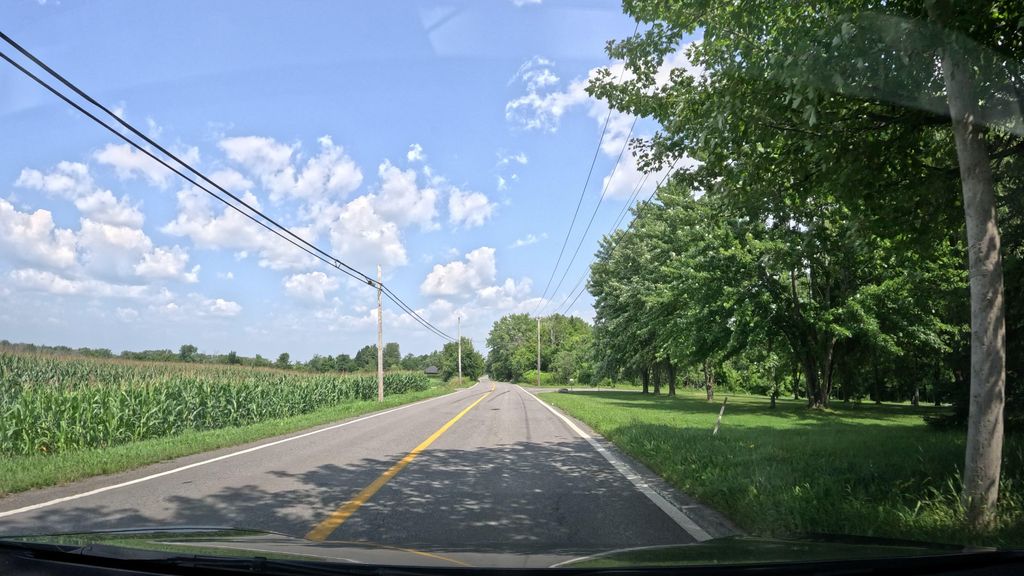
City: montreal